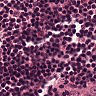
Metastatic tissue present: no